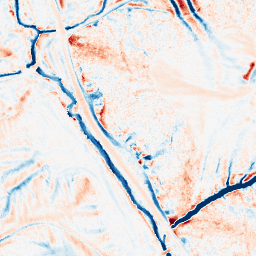
Category: edge_preserving
Decomposition family: median
Decomposition parameters: size: 15
Upsampling method: cubic_catmull_rom
Upsampling parameters: scale: 4
Upsampling scale: 4